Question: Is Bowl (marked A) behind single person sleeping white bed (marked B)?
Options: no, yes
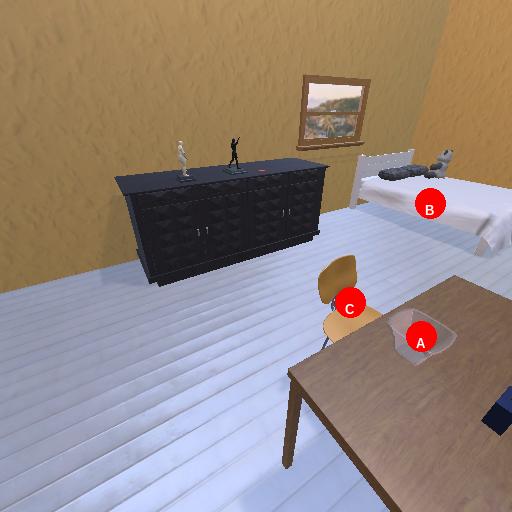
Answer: no